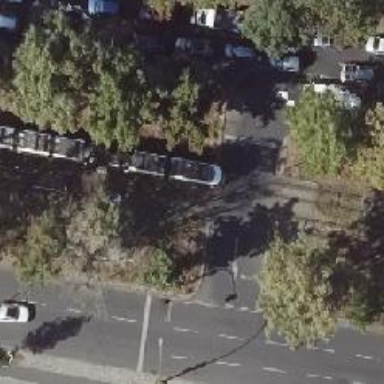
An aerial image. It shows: Tram level crossing on the railway.